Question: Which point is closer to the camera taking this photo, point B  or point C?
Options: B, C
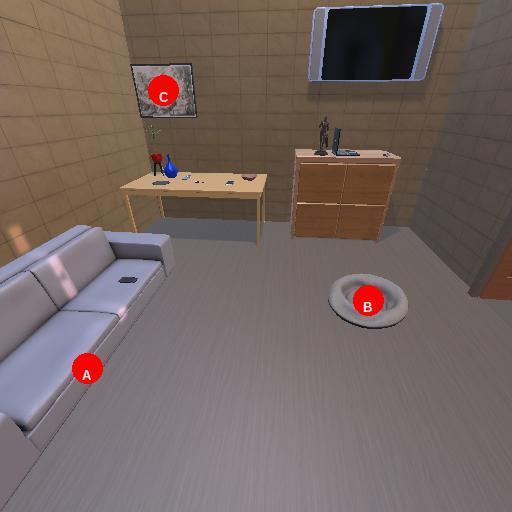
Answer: B